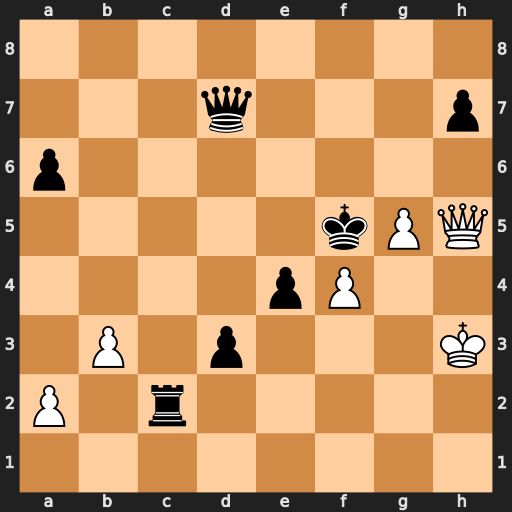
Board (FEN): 8/3q3p/p7/5kPQ/4pP2/1P1p3K/P1r5/8
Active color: w
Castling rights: -
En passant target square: -
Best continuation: Qg4+ Kg6 Qxd7